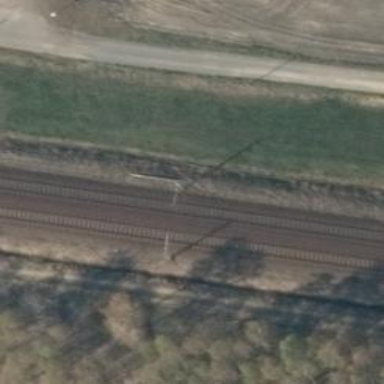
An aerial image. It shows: Milestone along the railway with catenary mast.